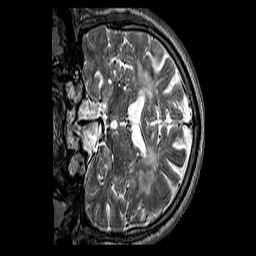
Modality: T2w
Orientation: coronal
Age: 56
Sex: male
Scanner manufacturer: siemens
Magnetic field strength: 3 T
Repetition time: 3.2 s
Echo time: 0.212 s